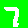
Digit: 7